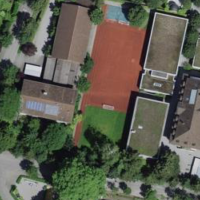
EUNIS habitat code: 54
Species observed at this site:
Fagus sylvatica
Juniperus communis